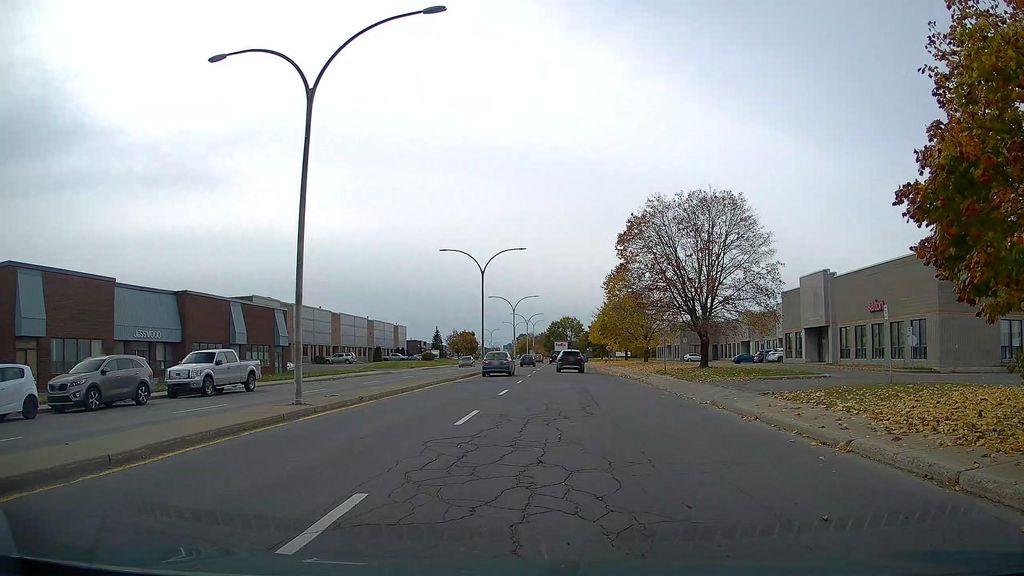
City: montreal